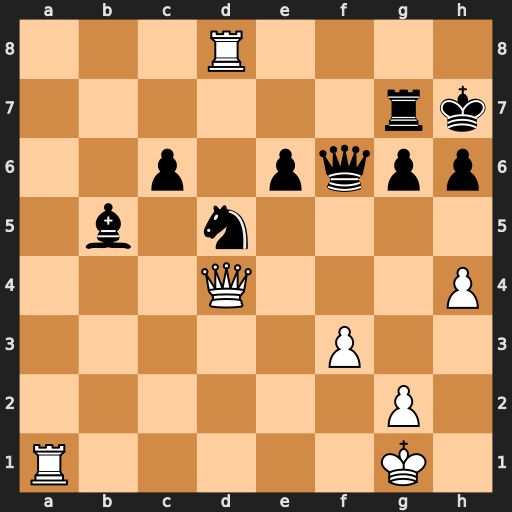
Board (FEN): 3R4/6rk/2p1pqpp/1b1n4/3Q3P/5P2/6P1/R5K1
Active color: w
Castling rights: -
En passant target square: -
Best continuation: Rxd5 Qxd4+ Rxd4